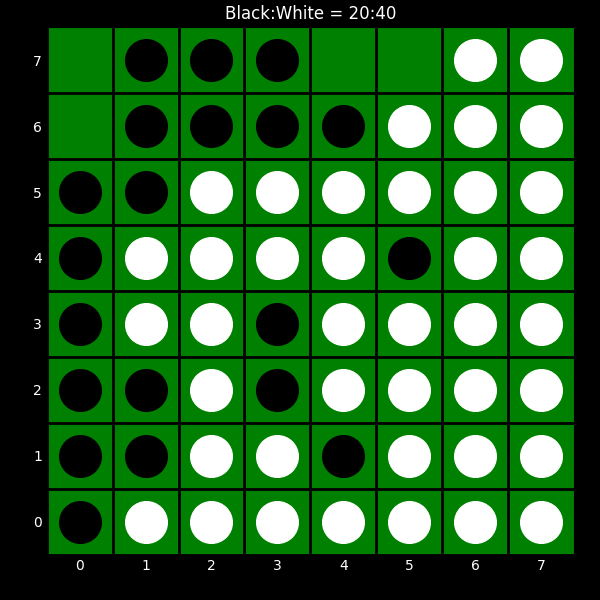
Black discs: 20
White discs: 40